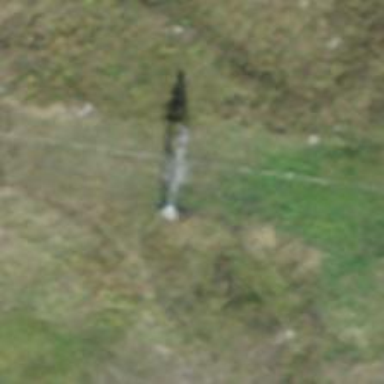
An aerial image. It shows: Pylon for aerialway.